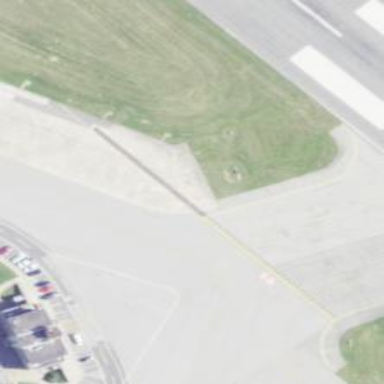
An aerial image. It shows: View of taxiway at the airport.